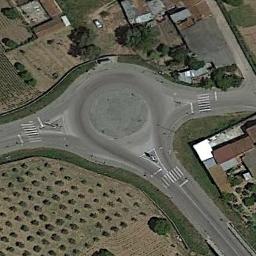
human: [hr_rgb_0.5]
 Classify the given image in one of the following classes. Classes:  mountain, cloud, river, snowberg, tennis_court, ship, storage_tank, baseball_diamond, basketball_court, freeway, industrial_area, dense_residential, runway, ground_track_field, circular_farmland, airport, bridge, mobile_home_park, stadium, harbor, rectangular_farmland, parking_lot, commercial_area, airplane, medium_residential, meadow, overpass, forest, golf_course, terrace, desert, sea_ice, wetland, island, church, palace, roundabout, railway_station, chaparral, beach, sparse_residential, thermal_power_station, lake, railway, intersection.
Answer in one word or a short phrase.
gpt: roundabout